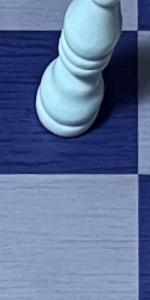
Label: Empty